Field crop: maize
Growth stage: 2
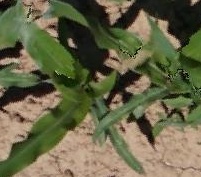
Species: maize